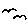
Label: bird